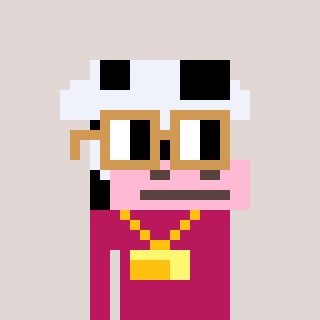
a pixel art character with square brown glasses, a cow-shaped head and a darkpink-colored body on a warm background